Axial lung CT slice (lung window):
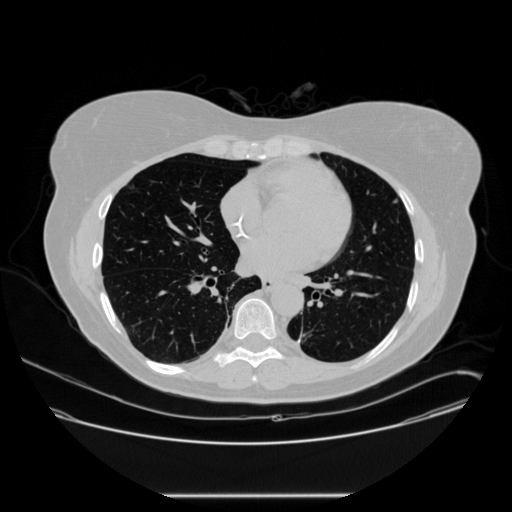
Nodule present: no